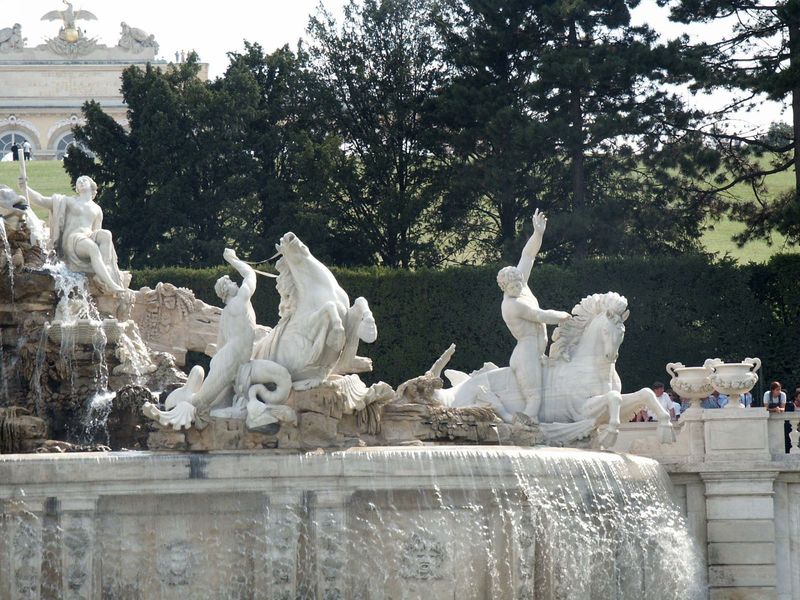
Titel: Neptunbrunnen
Künstler: Johann Ferdinand von Hohenberg Hetzendorf
Standort: Wien, Schloß Schönbrunn (EU - AUT)
Schlagwörter: baum, felsen, vogel, wasser, bäume, menschen, frau, marmor, männer, park, schloss, wiese, barock, stein, pflanzen, rokoko, wasserfall, brunnen, pferd, pferde, reiter, amphoren, engel, garten, skulptur, vase, relief, sommer, schwan, hecke, platz, besucher, figuren, soldaten, vasen, foto, töpfe, antike, palast, göttin, girlanden, skulpturen, ross, götter, fontaine, fontäne, wien, prunk, brunne, drache, georg, versailles, schönbrunn, kassel, sissi, urnen, triton, wilhelmshöhe, plaalst, gloriette